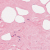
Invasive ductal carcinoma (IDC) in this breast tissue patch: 0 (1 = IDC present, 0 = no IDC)